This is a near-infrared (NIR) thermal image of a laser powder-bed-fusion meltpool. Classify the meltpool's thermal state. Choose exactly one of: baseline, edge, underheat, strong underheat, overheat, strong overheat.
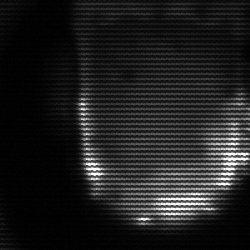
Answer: baseline